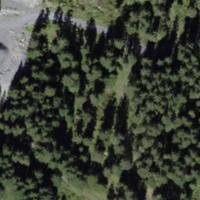
EUNIS habitat code: 43
Species observed at this site:
Plantago media
Rubus saxatilis
Polystichum lonchitis